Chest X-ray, AP view. Patient: 51 years old, sex M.
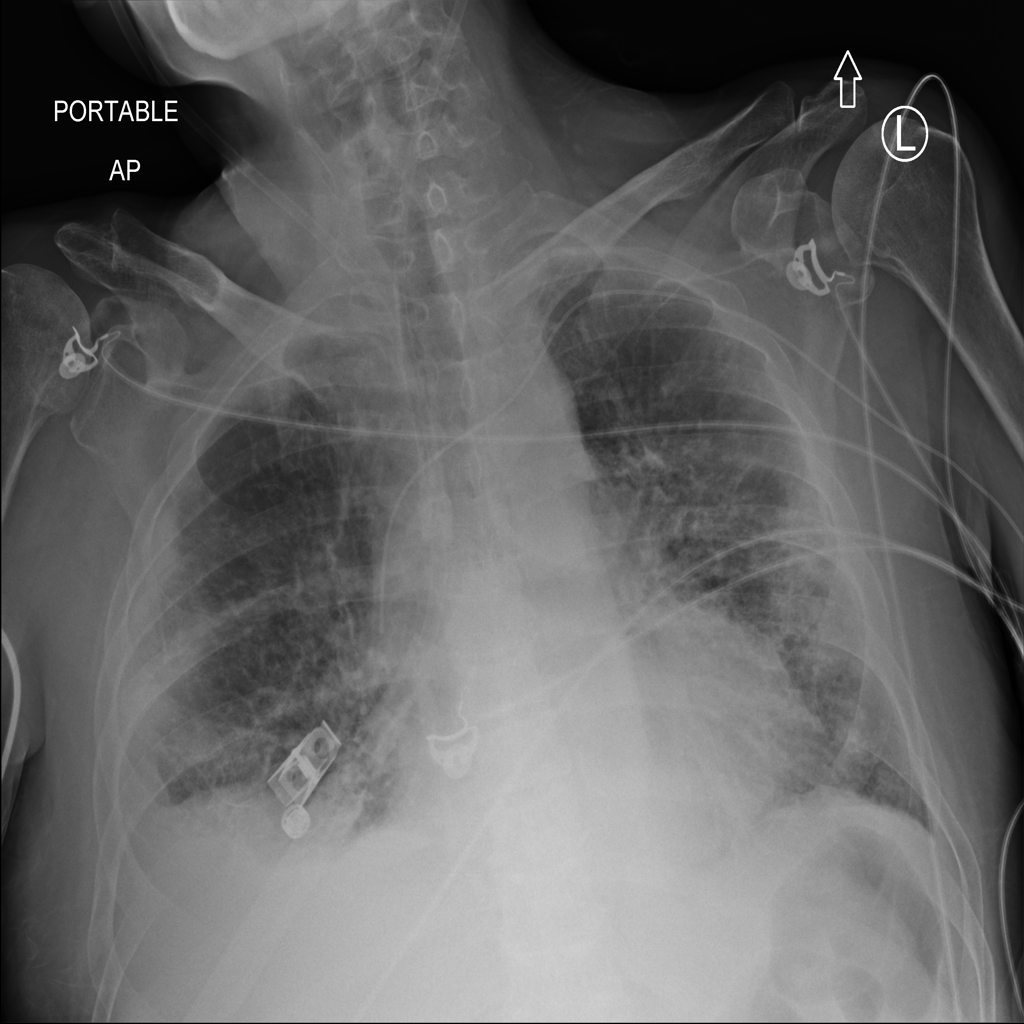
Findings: Infiltration, Pleural_Thickening